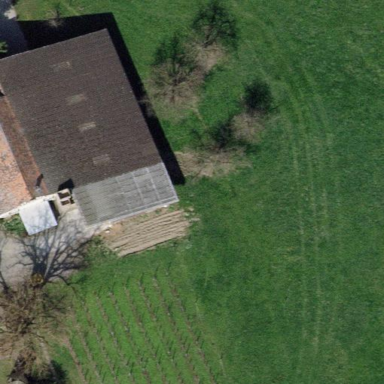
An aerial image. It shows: Barn.